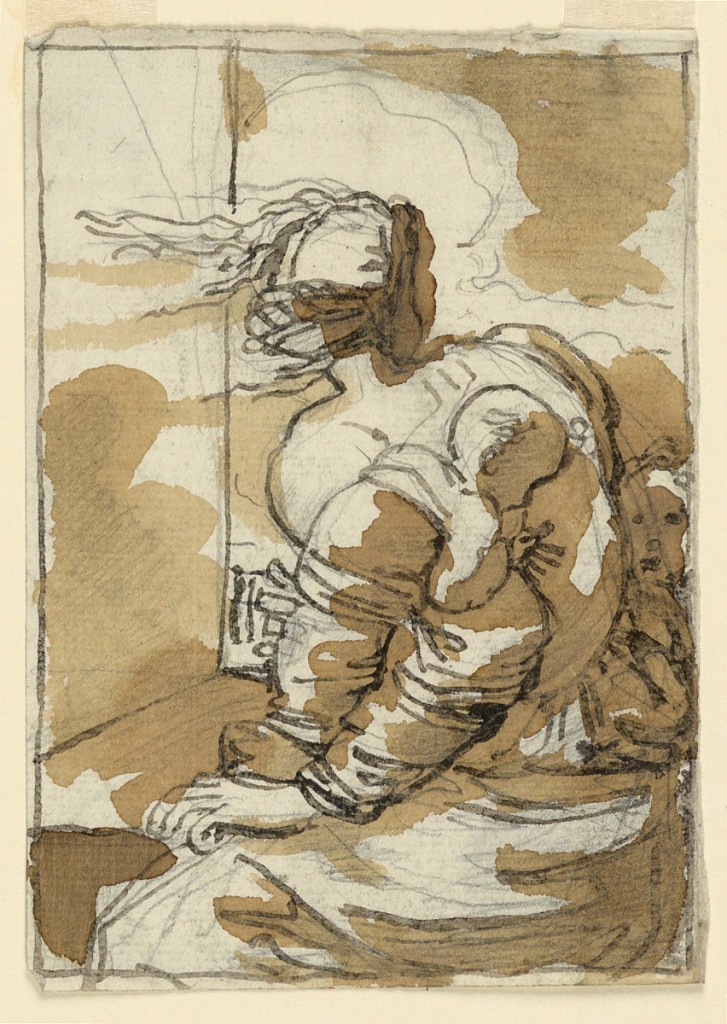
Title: The Virgin With the Child and St. John the Baptist
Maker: Fortunato Duranti, Italian, 1787 - 1863
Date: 1820-1850
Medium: Graphite, brush and dark brown and sepia ink on paper
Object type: Drawing
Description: The Virgin sits near a window, her head turned toward St. John. The Child leans against her left arm, looking at St. John the Baptist. Framing line.